Question: I have this form:

Which is coded this way:
'''
{% for answer in answers %}
<tr>
<td>
<label>
<input type="radio" name="guess" value="{{ answer.id }}" class="form-radio">
{{ answer.content }}
</label>
</td>
</tr>
{% endfor %}
'''
But, this way, the user can only clicks on the radio button to answer the question. But, I want to have all the row of the answer clickable. How can I change this code to have the entire row clickable?
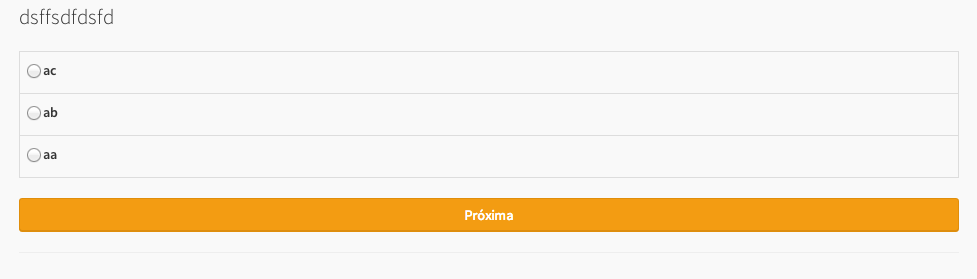
Answer: Most browsers will toggle your radio button selection on either
1. Clicking the radio/checkbox widget
2. Clicking the label element itself.
You could easily make the entire 'row' clickable by modifying the CSS for your label to be 100% width, and displayed as 'inline-block'
'''
label {
/* whatever other styling you have applied */
width: 100%;
display: inline-block;
}
'''